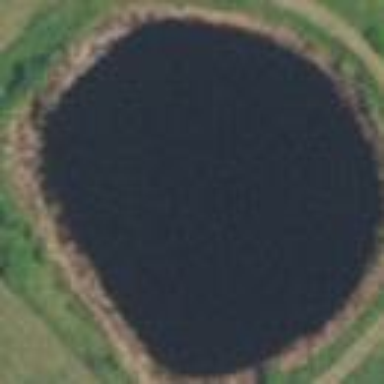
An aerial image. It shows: Serene pond surrounded by nature.